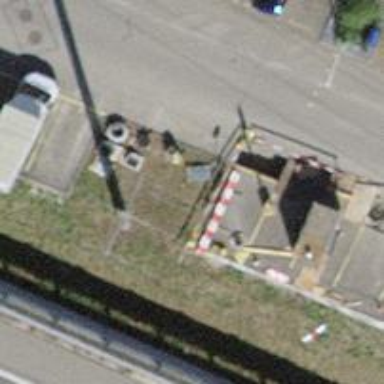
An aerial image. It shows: Concrete power pole.